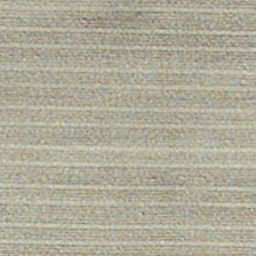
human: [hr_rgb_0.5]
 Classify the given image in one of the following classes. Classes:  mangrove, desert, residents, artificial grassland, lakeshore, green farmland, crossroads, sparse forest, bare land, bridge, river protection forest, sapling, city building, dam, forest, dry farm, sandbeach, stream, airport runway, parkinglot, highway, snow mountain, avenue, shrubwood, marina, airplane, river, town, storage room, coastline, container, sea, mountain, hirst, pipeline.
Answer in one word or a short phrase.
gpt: dry farm